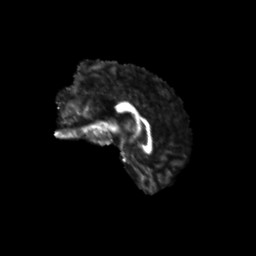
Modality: FA
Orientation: sagittal
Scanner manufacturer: siemens
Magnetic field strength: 3 T
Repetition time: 9.2 s
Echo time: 0.084 s